The image is a wavelet scalogram (time versus scale/frequency) of a rolling-element bearing's vibration signal. Based on the visible evidence, which condition applies: normal, inner_race, outer_race, ball?
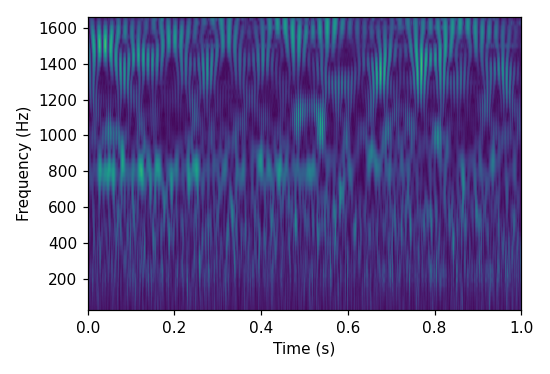
Answer: outer_race